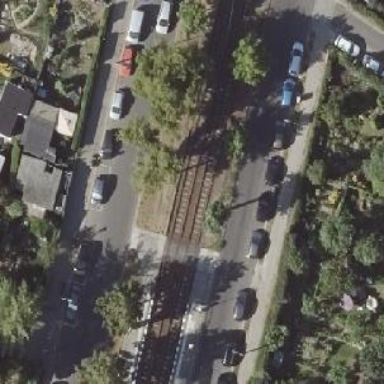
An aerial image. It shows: Uncontrolled tram railway crossing.